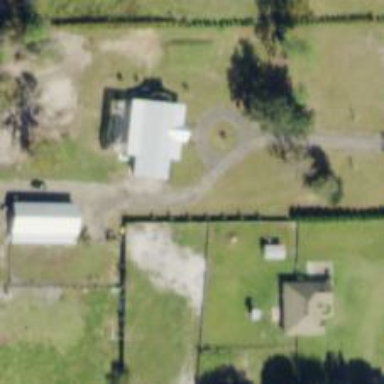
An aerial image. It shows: Driveway leading to service road.